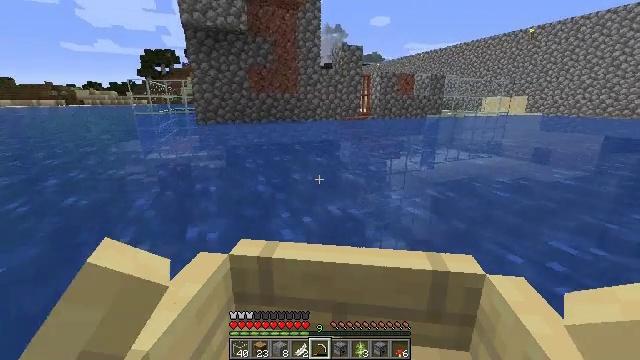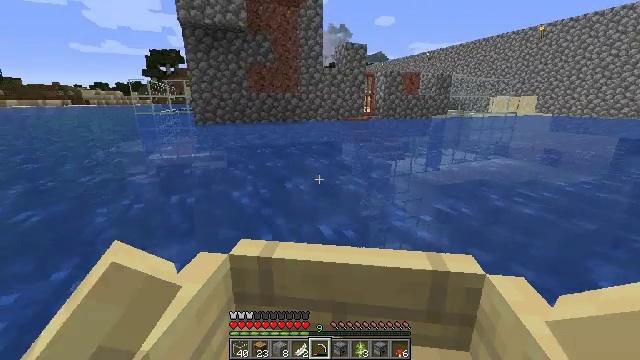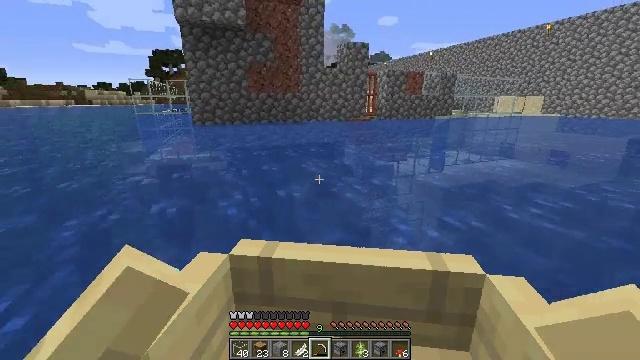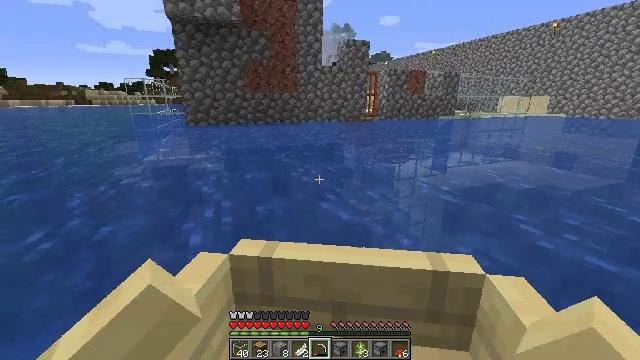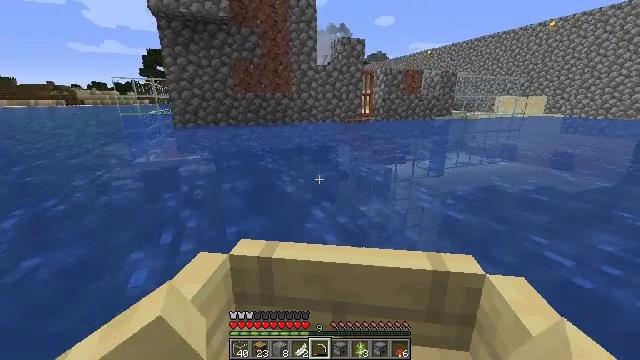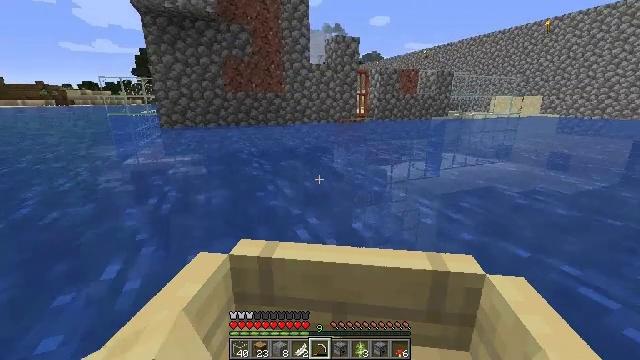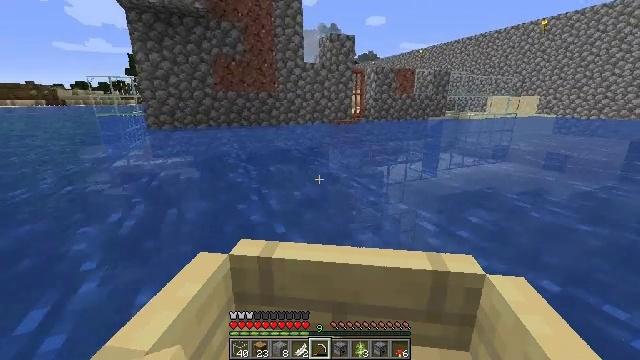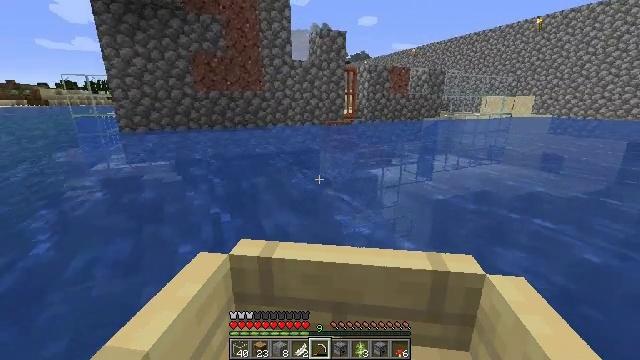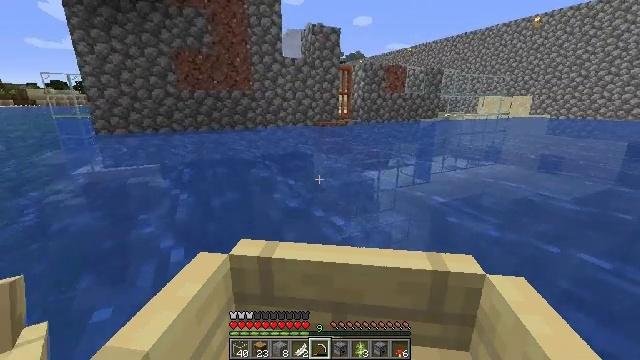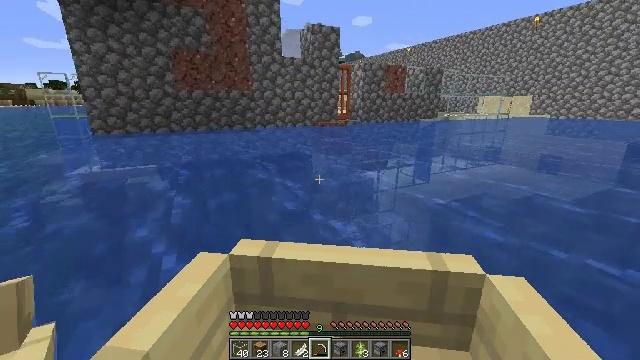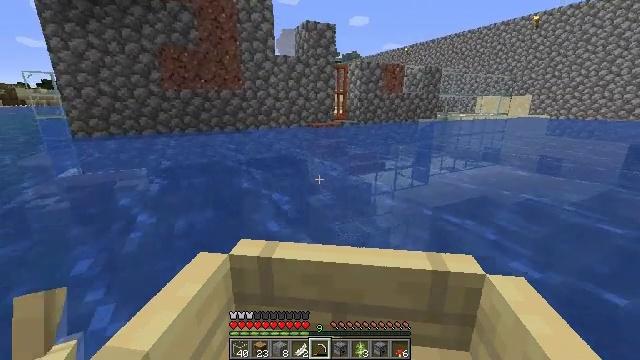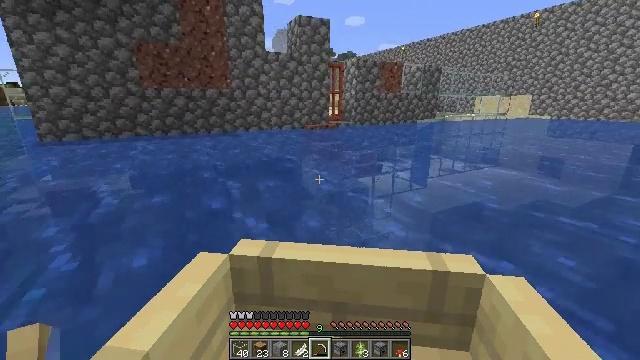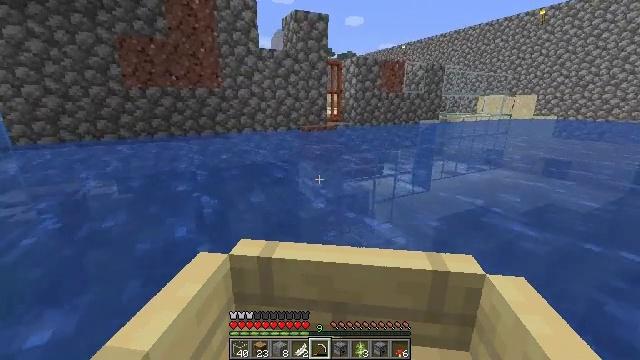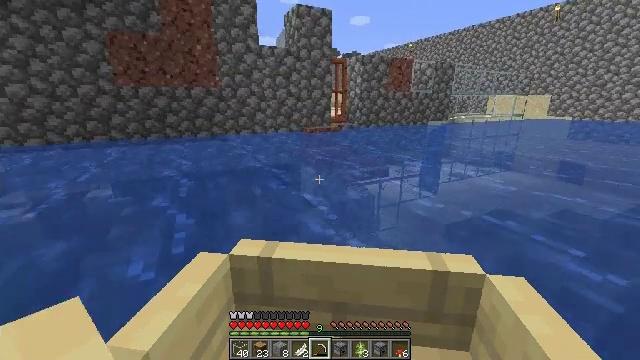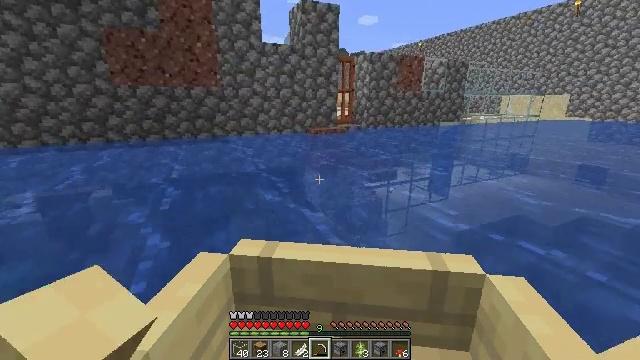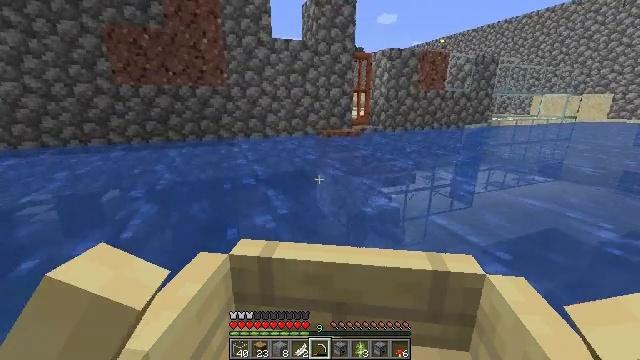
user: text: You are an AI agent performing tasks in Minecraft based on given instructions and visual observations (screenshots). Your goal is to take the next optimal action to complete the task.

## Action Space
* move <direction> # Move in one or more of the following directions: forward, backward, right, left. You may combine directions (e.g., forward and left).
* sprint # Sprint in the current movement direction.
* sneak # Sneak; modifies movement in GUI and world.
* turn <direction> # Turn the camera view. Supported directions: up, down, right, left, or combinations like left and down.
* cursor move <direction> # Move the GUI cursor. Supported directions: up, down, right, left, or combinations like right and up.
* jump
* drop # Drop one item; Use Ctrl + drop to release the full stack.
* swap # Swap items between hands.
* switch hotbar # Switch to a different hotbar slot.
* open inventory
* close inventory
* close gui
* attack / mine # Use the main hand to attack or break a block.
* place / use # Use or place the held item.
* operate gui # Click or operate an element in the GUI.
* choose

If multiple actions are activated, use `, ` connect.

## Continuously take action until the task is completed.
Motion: motion action
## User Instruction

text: Disassemble the granite stairs for reuse.
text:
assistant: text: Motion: move forward
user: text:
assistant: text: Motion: move forward and move right
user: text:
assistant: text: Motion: move forward and move right
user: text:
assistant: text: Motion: move forward
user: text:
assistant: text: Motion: move forward
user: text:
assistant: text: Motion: move forward
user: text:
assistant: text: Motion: move forward
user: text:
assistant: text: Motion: move forward
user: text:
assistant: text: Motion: move forward
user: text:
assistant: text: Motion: move forward
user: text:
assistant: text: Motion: move forward and move left
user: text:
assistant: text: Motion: move forward and move left
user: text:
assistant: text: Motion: move forward and move left
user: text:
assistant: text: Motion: move forward and move left
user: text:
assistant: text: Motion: move forward
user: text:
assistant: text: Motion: move forward
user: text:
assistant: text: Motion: move forward
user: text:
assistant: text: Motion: move forward
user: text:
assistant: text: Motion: move forward
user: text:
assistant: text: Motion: move forward
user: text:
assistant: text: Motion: move forward
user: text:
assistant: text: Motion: move forward and move right
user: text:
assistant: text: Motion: move forward and move right
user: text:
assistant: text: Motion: move forward and move right
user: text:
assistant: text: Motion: move forward
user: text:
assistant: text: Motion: move forward
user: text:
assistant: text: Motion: move forward
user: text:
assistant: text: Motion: no_op
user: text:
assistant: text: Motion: no_op
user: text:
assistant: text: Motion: no_op